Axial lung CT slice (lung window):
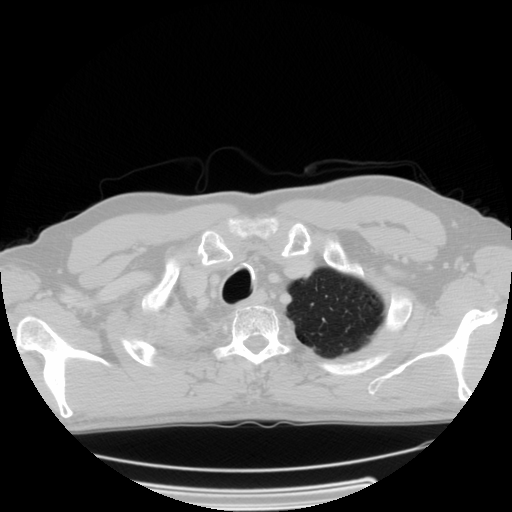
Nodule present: no